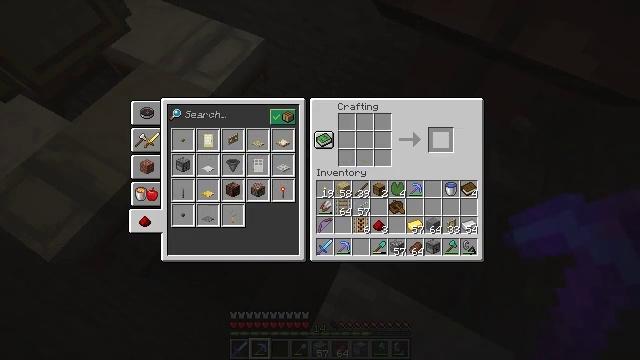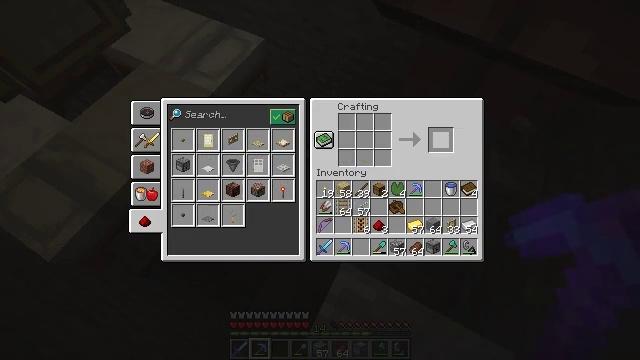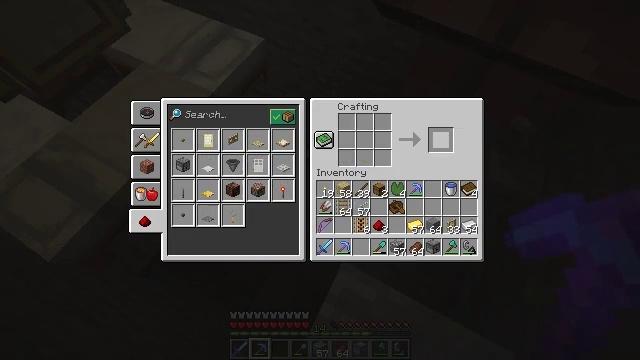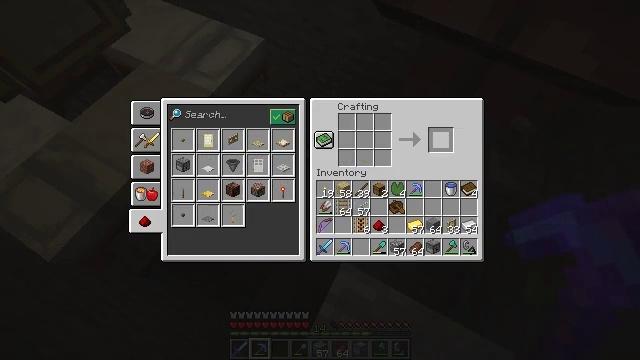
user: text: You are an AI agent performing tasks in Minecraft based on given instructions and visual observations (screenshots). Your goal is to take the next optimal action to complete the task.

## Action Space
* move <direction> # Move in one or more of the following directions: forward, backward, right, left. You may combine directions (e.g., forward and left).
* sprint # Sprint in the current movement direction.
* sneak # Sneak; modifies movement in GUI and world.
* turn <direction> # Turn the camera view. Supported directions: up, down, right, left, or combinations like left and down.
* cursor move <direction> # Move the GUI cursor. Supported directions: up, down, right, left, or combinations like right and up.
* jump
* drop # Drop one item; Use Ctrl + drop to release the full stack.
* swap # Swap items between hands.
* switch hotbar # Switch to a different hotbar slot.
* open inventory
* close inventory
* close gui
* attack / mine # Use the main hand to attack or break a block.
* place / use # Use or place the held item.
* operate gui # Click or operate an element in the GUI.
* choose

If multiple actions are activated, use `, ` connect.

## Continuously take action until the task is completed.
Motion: motion action
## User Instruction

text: Use a crafting table to craft a dispenser.
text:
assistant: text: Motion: sneak, attack / mine
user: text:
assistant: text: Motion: sneak
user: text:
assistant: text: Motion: sneak
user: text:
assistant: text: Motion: no_op